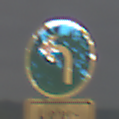
Verkehrszeichen: VorgeschriebeneFahrtrichtungLinks
Zusatzzeichen unten: BesondereFahrzeugeUndTransportgueter5
Umgebung: Outdoor, Urban
Tageszeit: Night
Wetter: PartlyCloudy
Licht: Artificial
Jahreszeit: NotSpecified
Kontrast: HighContrast